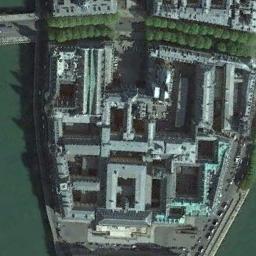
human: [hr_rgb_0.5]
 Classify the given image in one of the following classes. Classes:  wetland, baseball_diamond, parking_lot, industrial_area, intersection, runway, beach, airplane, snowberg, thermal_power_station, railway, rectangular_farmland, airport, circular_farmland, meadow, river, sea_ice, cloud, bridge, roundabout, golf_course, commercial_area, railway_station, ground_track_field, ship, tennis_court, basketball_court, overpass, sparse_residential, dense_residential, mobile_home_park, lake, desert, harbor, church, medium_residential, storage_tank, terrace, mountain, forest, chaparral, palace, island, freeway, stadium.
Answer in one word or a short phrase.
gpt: palace